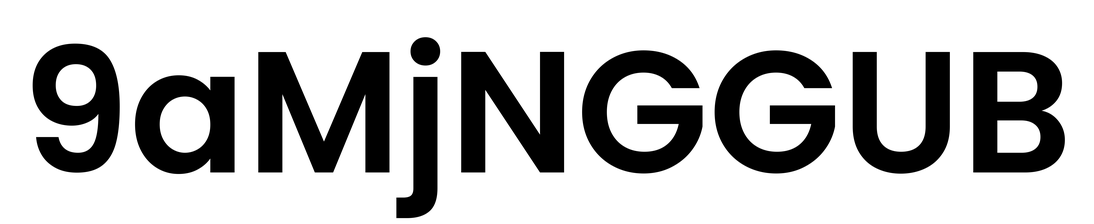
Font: Poppins-SemiBold